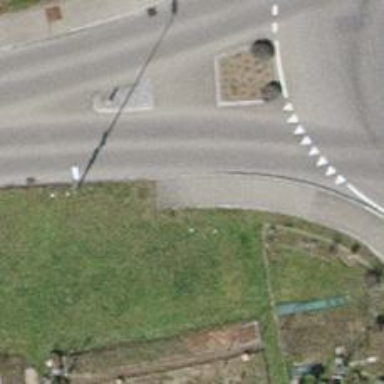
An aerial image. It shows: Kerb barrier.